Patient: sex M, age 51
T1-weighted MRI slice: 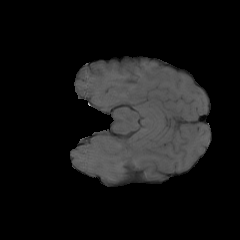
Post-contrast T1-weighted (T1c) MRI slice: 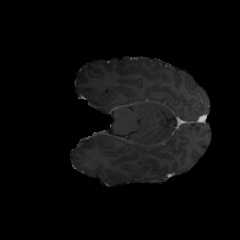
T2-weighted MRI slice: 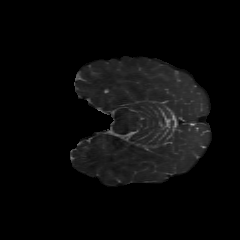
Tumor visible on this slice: no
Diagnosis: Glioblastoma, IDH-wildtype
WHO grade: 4